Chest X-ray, AP view. Patient: 46 years old, sex M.
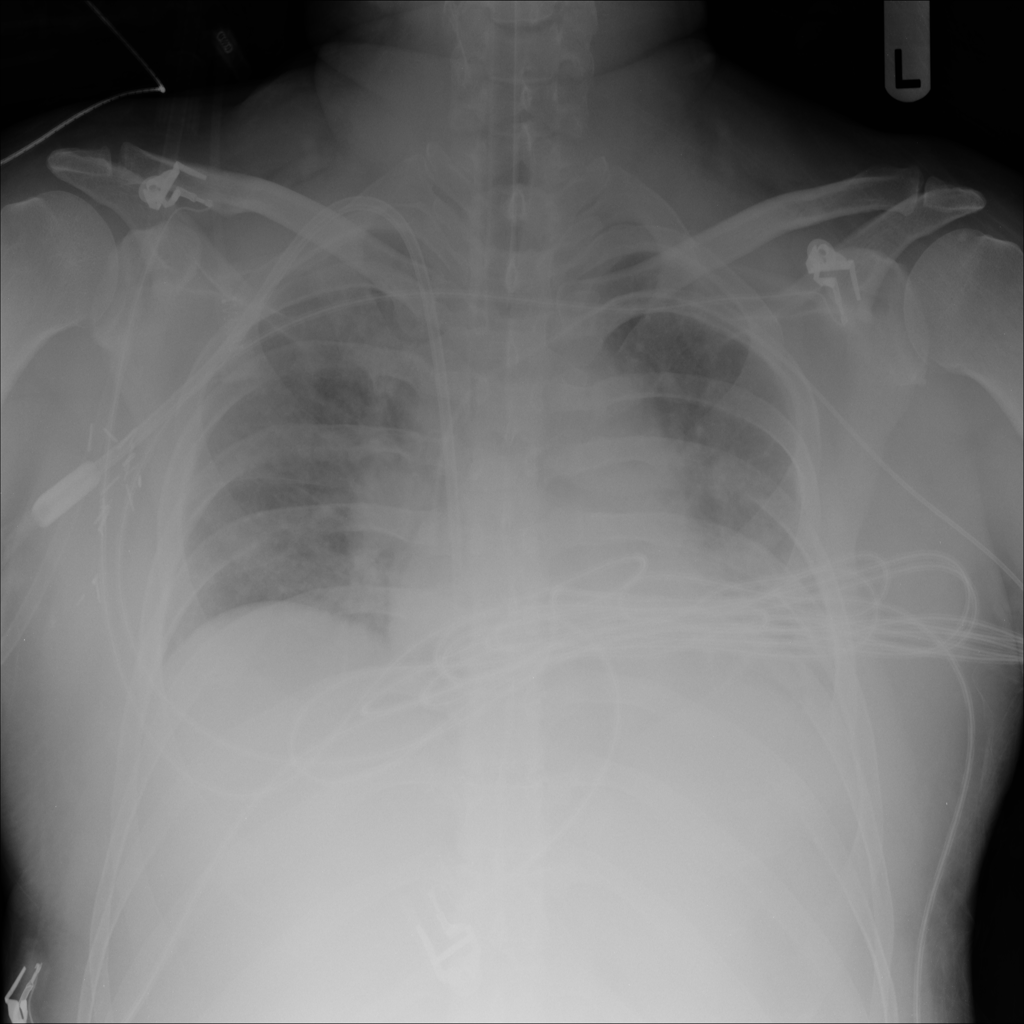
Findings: Pneumonia